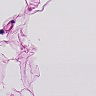
Metastatic tissue present: no